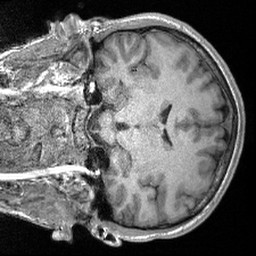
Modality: T1w
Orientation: coronal
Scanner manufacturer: siemens
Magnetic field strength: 3 T
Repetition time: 2.4 s
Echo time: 0.00213 s